Question: Hi I want draw line or paths between two pushpins in bing map using Javascript SDK.
This is a google map example I want similar like this.

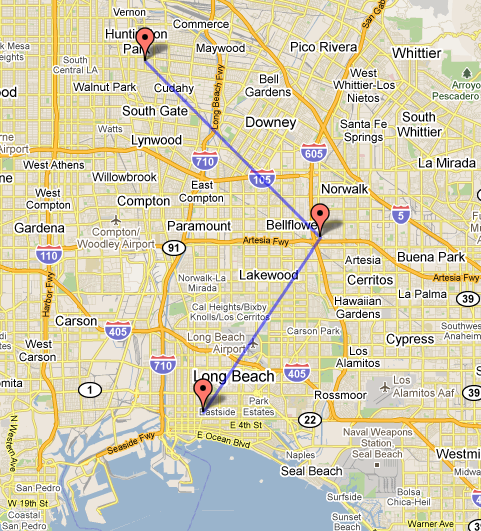
Answer: Here you go, you need to have your bing map credentials.
'''
<!DOCTYPE html PUBLIC "-//W3C//DTD XHTML 1.0 Transitional//EN" "http://www.w3.org/TR/xhtml1/DTD/xhtml1-transitional.dtd">
<html>
<head>
<title></title>
<meta http-equiv="Content-Type" content="text/html; charset=utf-8">
<script type="text/javascript" src="http://ecn.dev.virtualearth.net/mapcontrol/mapcontrol.ashx?v=7.0"></script>
<script type="text/javascript">
var map = null;
function GetMap() {
// Initialize the map
map = new Microsoft.Maps.Map(document.getElementById("mapDiv"),{credentials:"Your Bing Map Credentials"});
var loc1 = new Microsoft.Maps.Location(33.719753, -117.98925);
var loc2 = new Microsoft.Maps.Location(33.993065, -117.918015);
var loc3 = new Microsoft.Maps.Location(34.13095, -118.25497);
// Add a pin to the map
var pin1 = new Microsoft.Maps.Pushpin(loc1);
var pin2 = new Microsoft.Maps.Pushpin(loc2);
var pin3 = new Microsoft.Maps.Pushpin(loc3);
// Create a polyline
var lineVertices = new Array(loc1, loc2, loc3);
var line = new Microsoft.Maps.Polyline(lineVertices);
map.setView({center:loc2, zoom: 9} );
map.entities.push(line);
map.entities.push(pin1);
map.entities.push(pin2);
map.entities.push(pin3);
}
</script>
</head>
<body onload="GetMap();">
<div id='mapDiv' style="position:relative; width:400px; height:400px;"></div>
</body>
</html>
'''